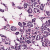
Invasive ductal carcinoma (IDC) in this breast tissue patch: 1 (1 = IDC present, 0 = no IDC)